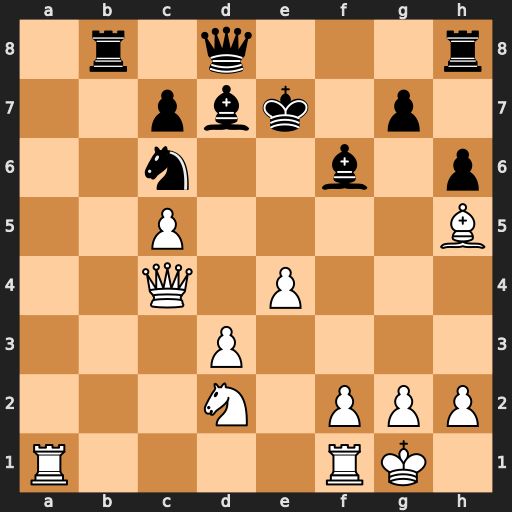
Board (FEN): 1r1q3r/2pbk1p1/2n2b1p/2P4B/2Q1P3/3P4/3N1PPP/R4RK1
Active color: w
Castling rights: -
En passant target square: -
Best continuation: Qf7#